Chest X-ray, AP view. Patient: 28 years old, sex M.
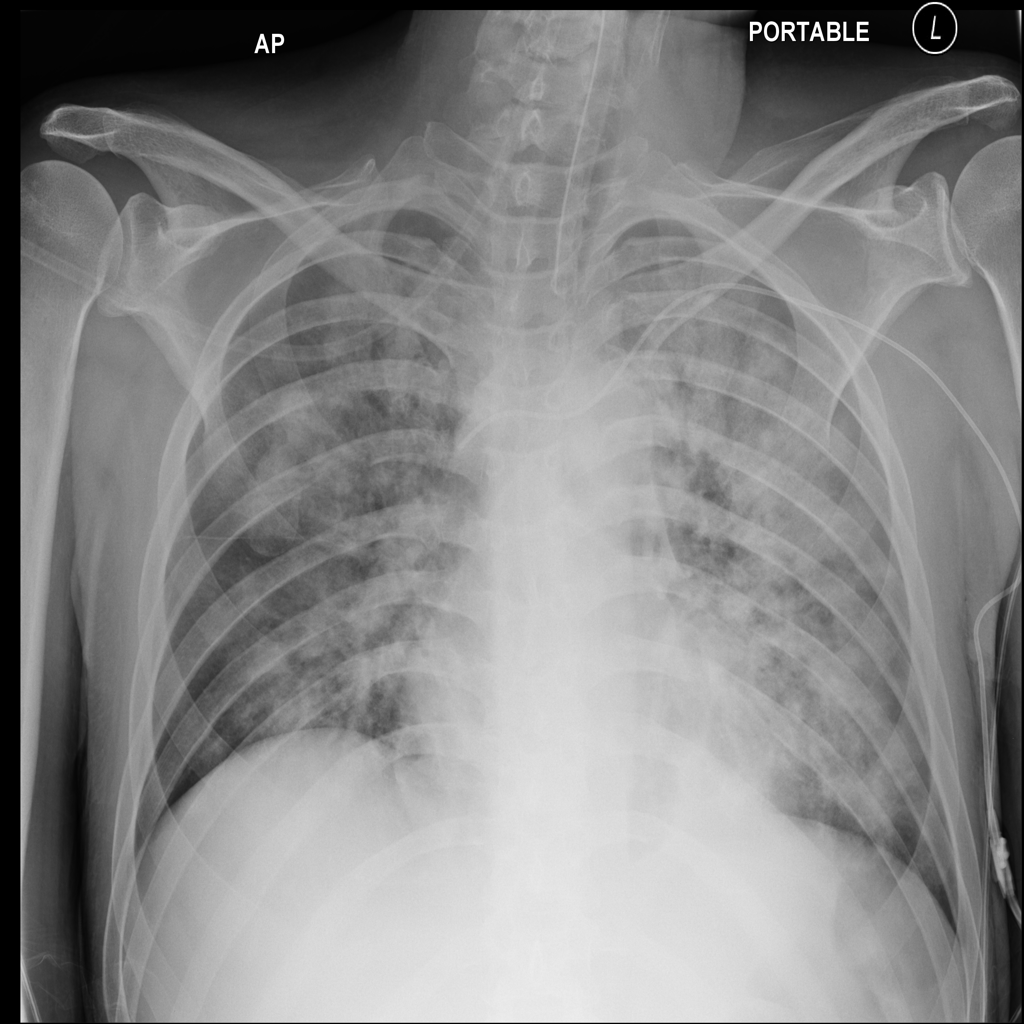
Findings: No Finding